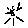
Label: sun